【题型】选择题　【知识点】平面几何　【难度】easy
如图, 在菱形 $ABCD$ 中, $DE \perp AB$, $\cos A = \frac{3}{5}$, $BE = 2$, 则 $\tan \angle DBE$ 的值是( )

A. 2
B. $\frac{12}{7}$
C. $\frac{12}{7}$ 或 2
D. $\frac{12}{5}$ 或 2
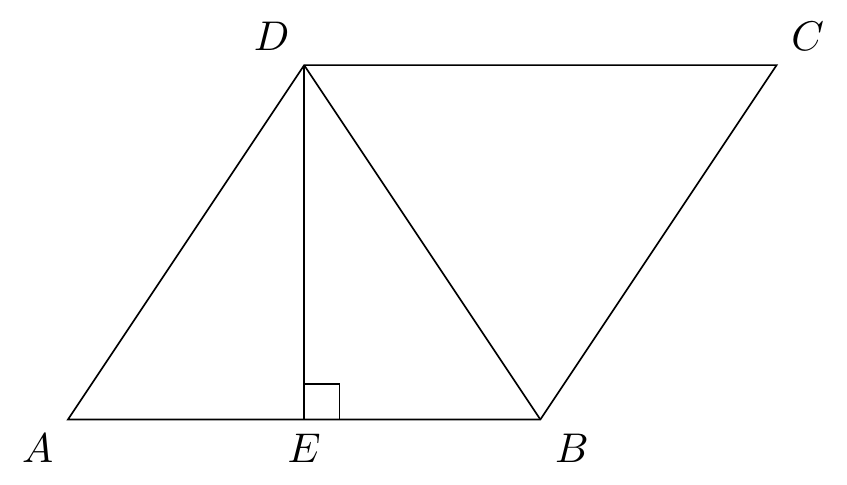
【解答】
解：$\because DE \perp AB$,

$\therefore \angle AED = 90^\circ$,

$\because \cos A = \frac{AE}{AD} = \frac{3}{5}$,

$\therefore$ 设 $AE = 3k$, $AD = AB = 5k$,

$\therefore DE = \sqrt{AD^2 - AE^2} = 4k$,

$BE = AB - AE = 2k$,

$\because BE = 2$,

$\therefore 2k = 2$, $k = 1$,

$\therefore \tan \angle DBE = \frac{DE}{EB} = \frac{4}{2} = 2$。

故选：A。